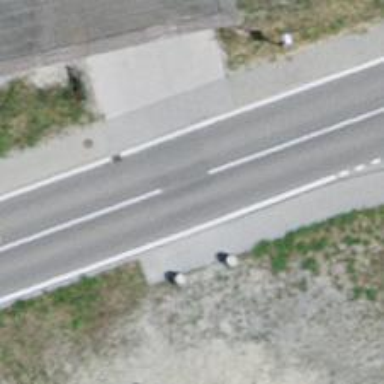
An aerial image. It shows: Zebra crossing on the road.